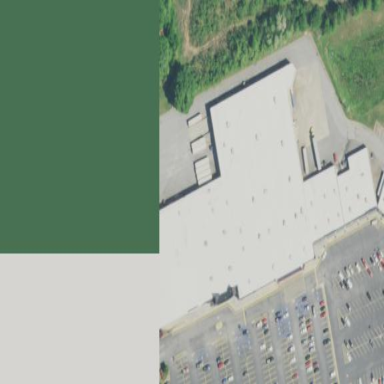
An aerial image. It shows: Commercial building.